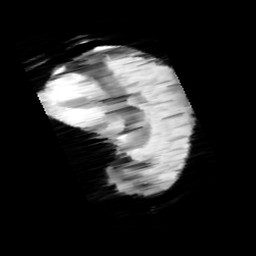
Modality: minIP
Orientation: sagittal
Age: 11
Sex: female
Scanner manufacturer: siemens
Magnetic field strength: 3 T
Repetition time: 0.027 s
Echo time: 0.02 s